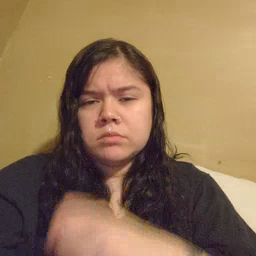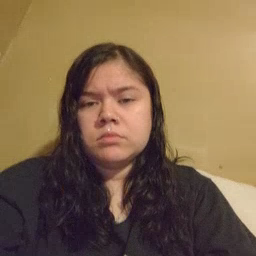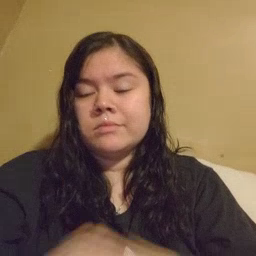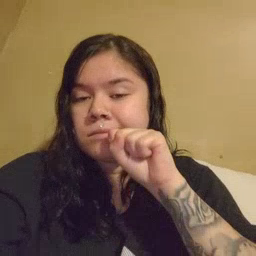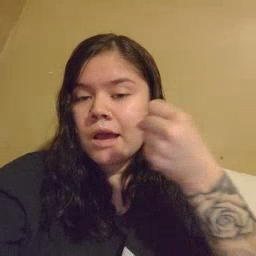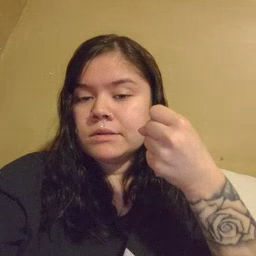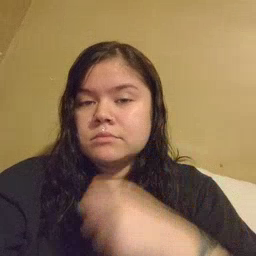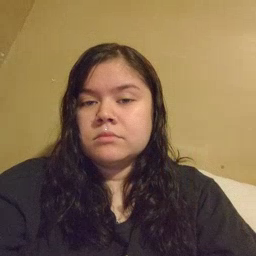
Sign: carrot